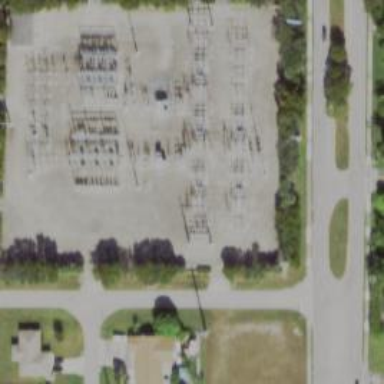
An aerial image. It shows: Switch used for power control.